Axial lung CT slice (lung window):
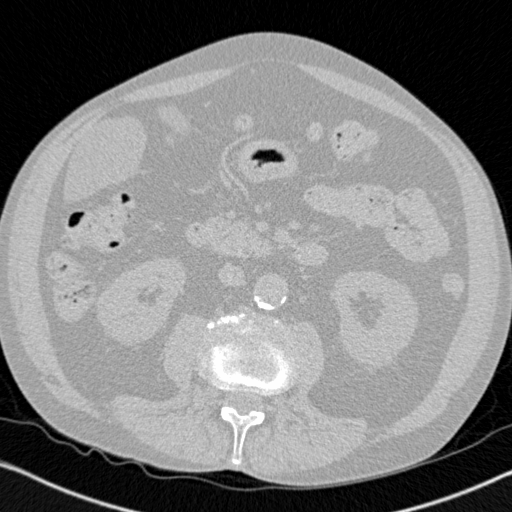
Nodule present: no